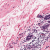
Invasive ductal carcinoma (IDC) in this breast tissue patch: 0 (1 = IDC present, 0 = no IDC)